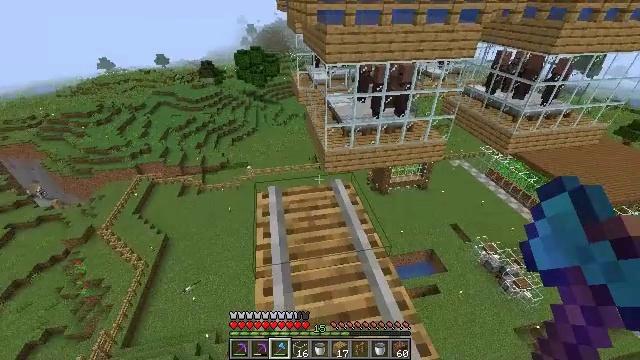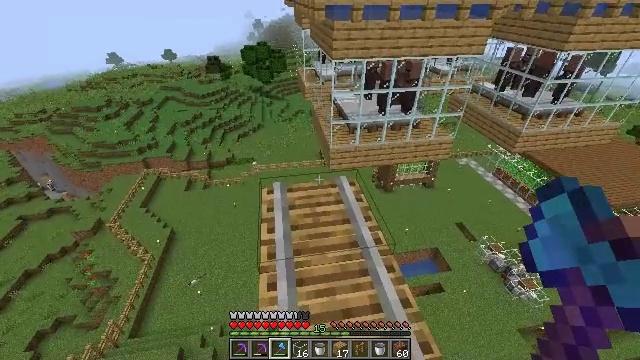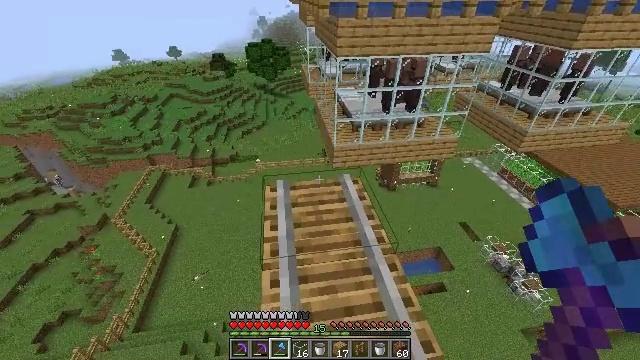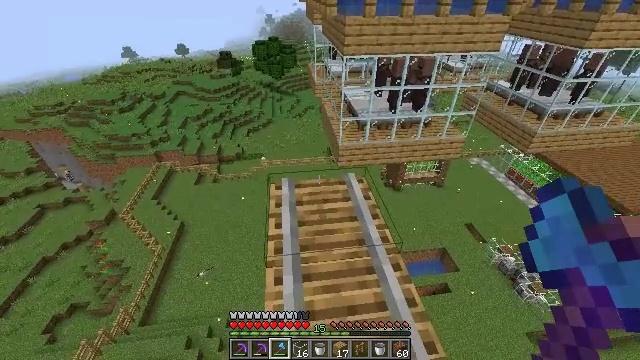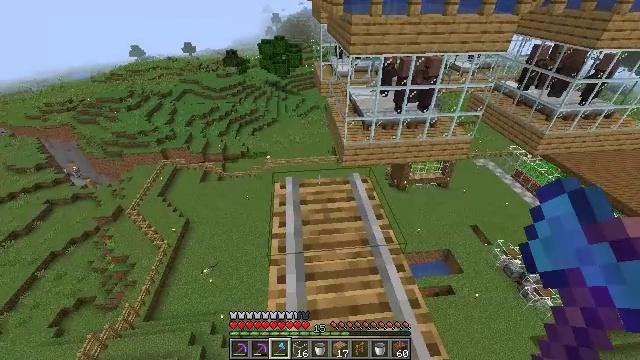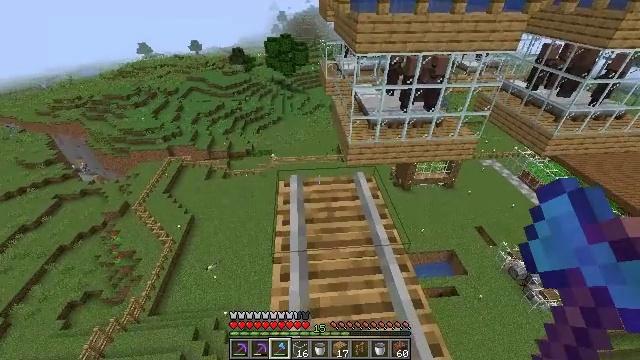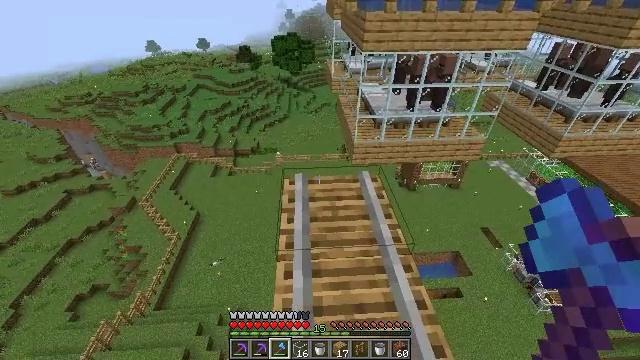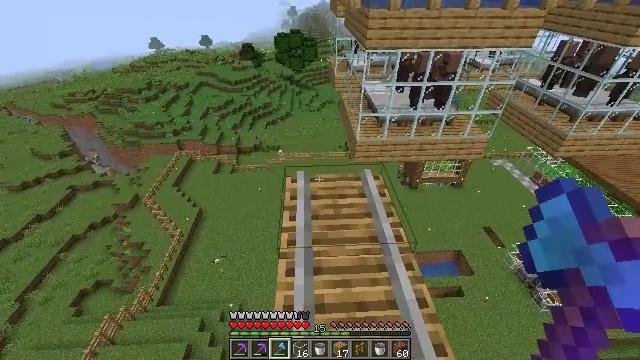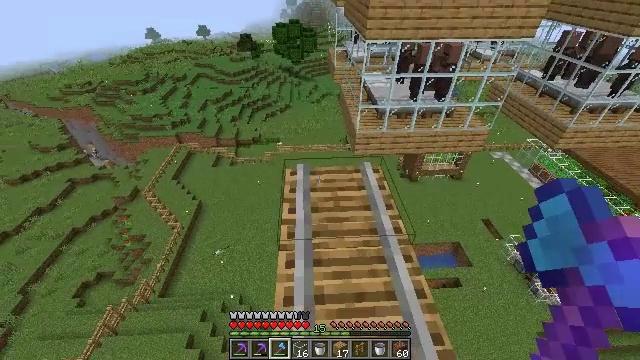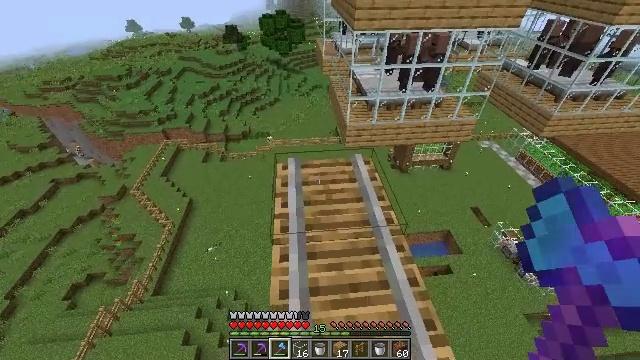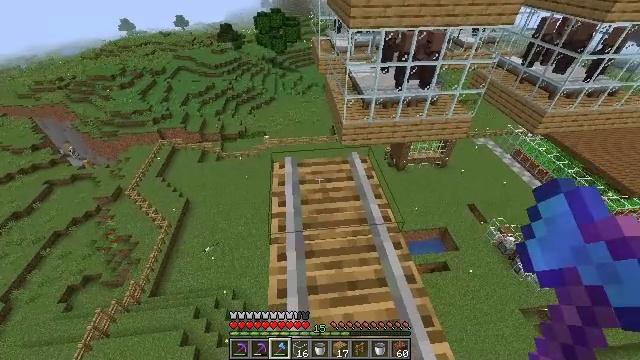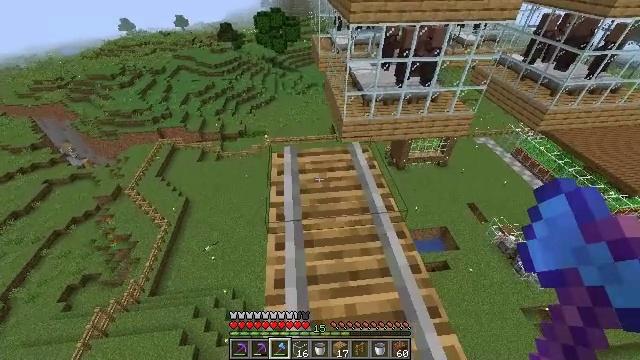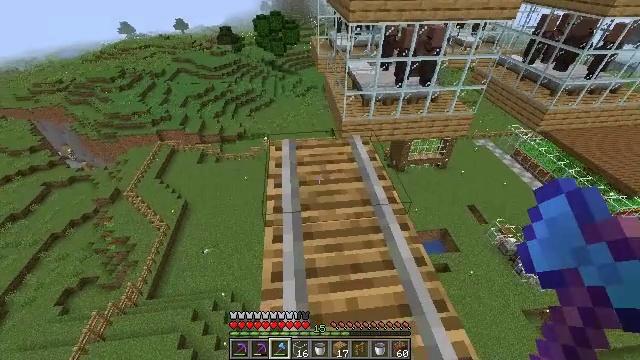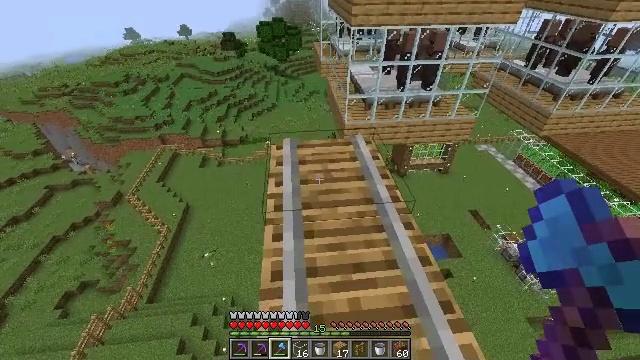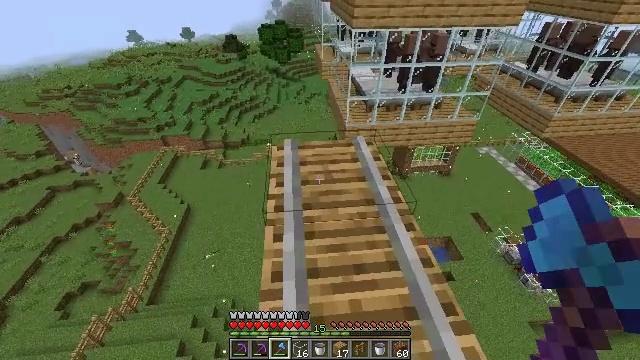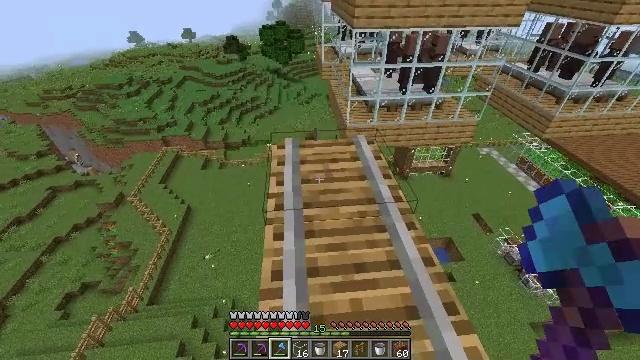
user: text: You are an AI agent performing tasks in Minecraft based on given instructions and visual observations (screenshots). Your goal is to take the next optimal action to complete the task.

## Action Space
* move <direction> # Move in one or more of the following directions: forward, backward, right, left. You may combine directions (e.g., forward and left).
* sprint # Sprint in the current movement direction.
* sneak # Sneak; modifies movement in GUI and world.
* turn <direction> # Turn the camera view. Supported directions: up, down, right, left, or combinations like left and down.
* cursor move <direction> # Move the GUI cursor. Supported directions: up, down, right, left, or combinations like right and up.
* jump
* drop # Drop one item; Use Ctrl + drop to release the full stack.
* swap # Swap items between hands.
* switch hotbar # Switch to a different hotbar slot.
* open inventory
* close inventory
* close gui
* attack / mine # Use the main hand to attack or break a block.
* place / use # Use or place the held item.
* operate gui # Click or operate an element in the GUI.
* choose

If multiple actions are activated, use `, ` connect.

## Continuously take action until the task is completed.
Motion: motion action
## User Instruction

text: Gather the rail for future use.
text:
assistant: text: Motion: turn left
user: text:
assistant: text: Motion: no_op
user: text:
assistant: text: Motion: turn left
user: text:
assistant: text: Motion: turn left
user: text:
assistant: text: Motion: turn left
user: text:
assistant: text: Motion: turn left
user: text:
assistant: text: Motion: no_op
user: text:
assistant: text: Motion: turn down
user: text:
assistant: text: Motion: turn right and down
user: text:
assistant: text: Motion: sneak
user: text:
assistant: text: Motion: sneak
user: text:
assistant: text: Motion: sneak
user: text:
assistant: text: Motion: sneak, turn up
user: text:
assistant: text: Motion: sneak
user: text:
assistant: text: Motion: sneak, attack / mine
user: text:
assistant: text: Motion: sneak, attack / mine
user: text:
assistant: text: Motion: sneak, attack / mine
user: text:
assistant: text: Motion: move right, sneak, attack / mine
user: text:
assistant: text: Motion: move right, sneak, turn left, attack / mine
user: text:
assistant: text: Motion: move right, sneak, attack / mine
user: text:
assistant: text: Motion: sneak, attack / mine
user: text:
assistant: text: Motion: sneak, attack / mine
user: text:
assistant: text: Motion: sneak, attack / mine
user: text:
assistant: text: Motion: sneak, turn left, attack / mine
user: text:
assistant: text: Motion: sneak, turn left, attack / mine
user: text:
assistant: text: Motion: sneak, attack / mine
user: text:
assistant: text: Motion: sneak, attack / mine
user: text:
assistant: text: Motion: sneak, attack / mine
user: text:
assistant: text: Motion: sneak, attack / mine
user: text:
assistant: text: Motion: sneak, attack / mine